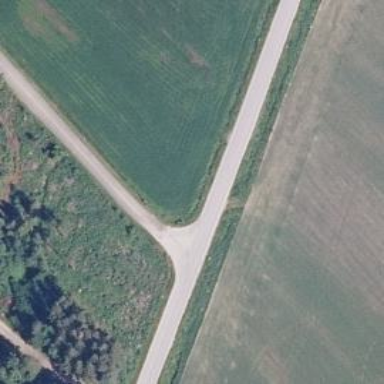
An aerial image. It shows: Road with "give way" sign.